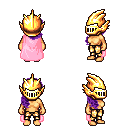
a pixel art fantasy rpg character, female body template, human, tanned skin, pink cape, gold greaves, purple right-swept hairstyle, gold helm, four views (front, back, left, right), 2x2 character sprite sheet, small pixel art, hard edges, no anti-aliasing